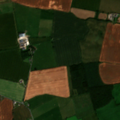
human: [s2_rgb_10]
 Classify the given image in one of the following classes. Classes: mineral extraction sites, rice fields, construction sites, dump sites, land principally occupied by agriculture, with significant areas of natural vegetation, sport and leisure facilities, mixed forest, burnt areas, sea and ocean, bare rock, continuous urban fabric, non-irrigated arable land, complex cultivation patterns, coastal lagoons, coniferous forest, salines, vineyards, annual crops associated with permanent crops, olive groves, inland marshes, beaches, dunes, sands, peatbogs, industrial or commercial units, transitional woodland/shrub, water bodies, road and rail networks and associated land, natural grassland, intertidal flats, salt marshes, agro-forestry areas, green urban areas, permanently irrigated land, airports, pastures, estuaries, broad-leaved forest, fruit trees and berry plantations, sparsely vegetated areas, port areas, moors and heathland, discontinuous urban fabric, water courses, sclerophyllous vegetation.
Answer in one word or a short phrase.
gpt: non-irrigated arable land, pastures